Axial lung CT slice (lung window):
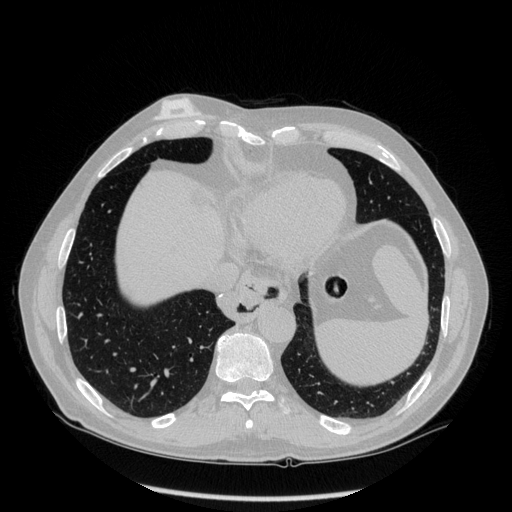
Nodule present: no